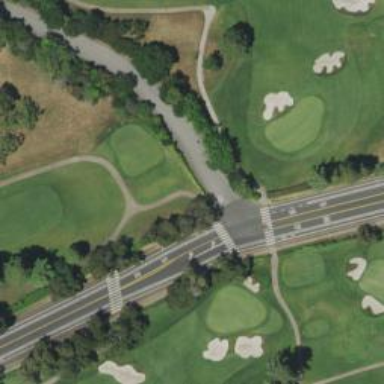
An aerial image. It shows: Golf cartpath that is also road path.